Question: I have a little code below. I use this code to output some 1s and 0s ('unsigned output[38]') from a GPIO of an embedded board.
My Question: the time between two output values (1, 0 or 0, 1) should be as I define on 'clock_nanosleep' below code, I also used 'sched_priority()' for a better time resolution. However, an oscilloscope (pic below) measurement shows that the time between the two output values are . I wonder why do I have that much inaccuracy between the signals?
PS. the board(beagleboard) has Linux 3.2.0-23-omap #36-Ubuntu Tue Apr 10 20:24:21 UTC 2012 armv7l armv7l armv7l GNU/Linux kernel, and it has 750 MHz CPU, 'top' shows almost no CPU(~1%) and memory(~0.5%) is consumed before I run my code. I use an electronic oscilloscope which has no calibration problem.
'''
#include <stdio.h>
#include <stdlib.h> //exit();
#include <sched.h>
#include <time.h>
void msg_send();
struct sched_param sp;
int main(void){
sp.sched_priority = sched_get_priority_max(SCHED_FIFO);
sched_setscheduler(0, SCHED_FIFO, &sp);
msg_send();
return 0;
}
void msg_send(){
unsigned output[38] = {0,1,0,1,0,1,0,1,0,1,0,1,0,1,0,1,0,1,0,1,0,0,1,1,0,0,1,1,0,0,1,1,0,0,1,1,0,1};
FILE *fp8;
if ((fp8 = fopen("/sys/class/gpio/export", "w")) == NULL){ //echo 139 > export
fprintf(stderr,"Cannot open export file: line844.
"); fclose(fp8);exit(1);
}
fprintf(fp8, "%d", 139); //pin 3
fclose(fp8);
if ((fp8 = fopen("/sys/class/gpio/gpio139/direction", "rb+")) == NULL){
fprintf(stderr,"Cannot open direction file - GPIO139 - line851.
");fclose(fp8); exit(1);
}
fprintf(fp8, "out");
fclose(fp8);
if((fp8 = fopen("/sys/class/gpio/gpio139/value", "w")) == NULL) {
fprintf(stderr,"error in openning value
"); fclose(fp8); exit(1);
}
struct timespec req = { .tv_sec=0, .tv_nsec = 416000 }; //416 usec
/* here is the part that my question focus*/
while(1){
for(i=0;i<38;i++){
rewind(fp8);
fprintf(fp8, "%d", output[i]);
clock_nanosleep(CLOCK_MONOTONIC ,0, &req, NULL);
}
}
}
'''

I have been reading for days that clock_nanosleep() or other nanosleep, usleep etc. does not guarantee the waking up on time. they usually provide to sleep the code for the defined time, but waking up the process depends on the CPU. what I found is that absolute time provides a better resolution ('TIMER_ABSTIME' flag). I found the same solution as Maxime suggests. however, I have a glitch on my signal when for loop is finalized. In my opinion, it is not good to any sleep functions to create a PWM or data output on an embedded platform. It is good to spend some time to learn CPU timers that platforms provide to generate the PWM or data out that has good accuracy.
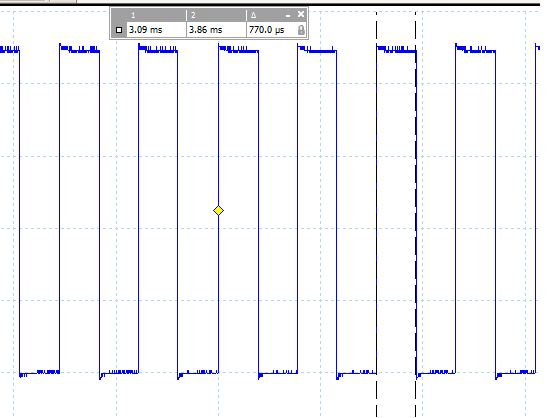
Answer: I can't figure out how a call to clock_getres() can solve your problem. In the man page, it's said that only read the resolution of the clock.
As Geoff said, using absolute sleeping clock should be a better solution. This can avoid the unespected timing delay from other code.
'''
struct timespec Time;
clock_gettime(CLOCK_REALTIME, &(Time));
while(1){
Time.tv_nsec += 416000;
if(Time.tv_nsec > 999999999){
(Time.tv_sec)++;
Time.tv_nsec -= <PHONE>;
}
clock_nanosleep(CLOCK_REALTIME, TIMER_ABSTIME, &(Time), NULL);
//Do something
}
'''
I am using this on fews programs I have for generating some regular message on ethernet network. And it's working fine.